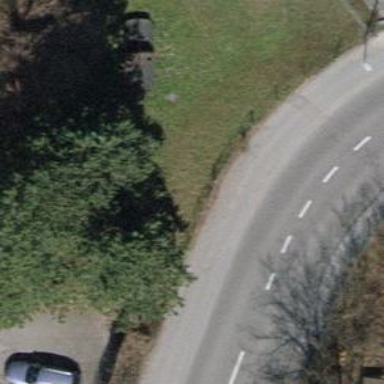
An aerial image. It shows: Asphalt sidewalk.